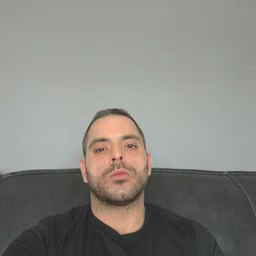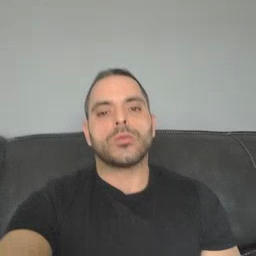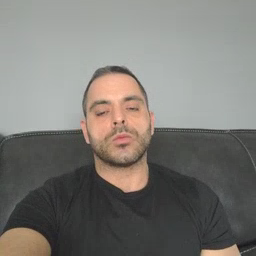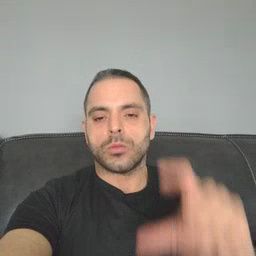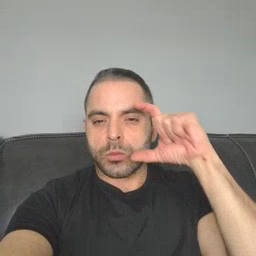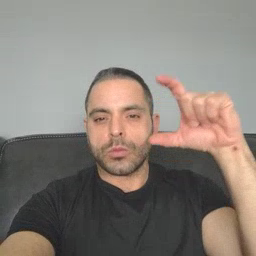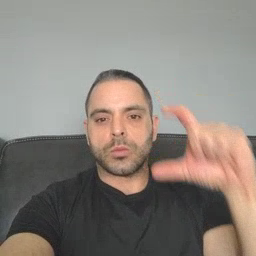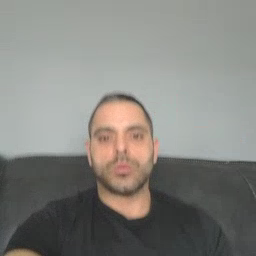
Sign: moon